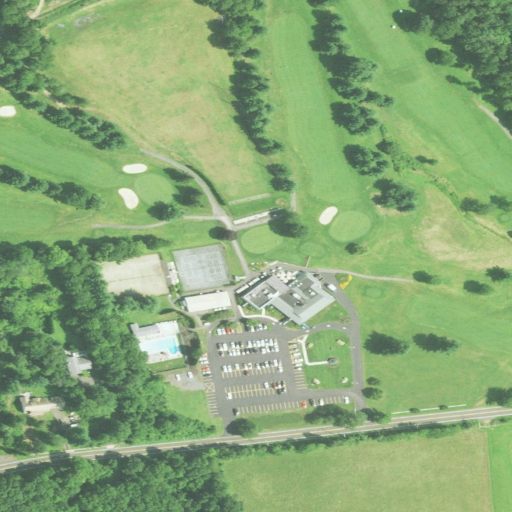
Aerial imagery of mountain in Connecticut named Chippen Hill containing open development, pasture, low intensity development, deciduous forest, high intensity development, medium intensity development, and mixed forest